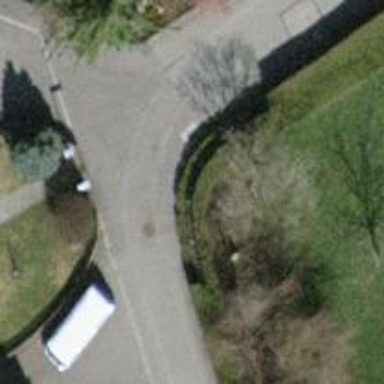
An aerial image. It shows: Asphalt road in residential area.